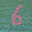
Label: 6